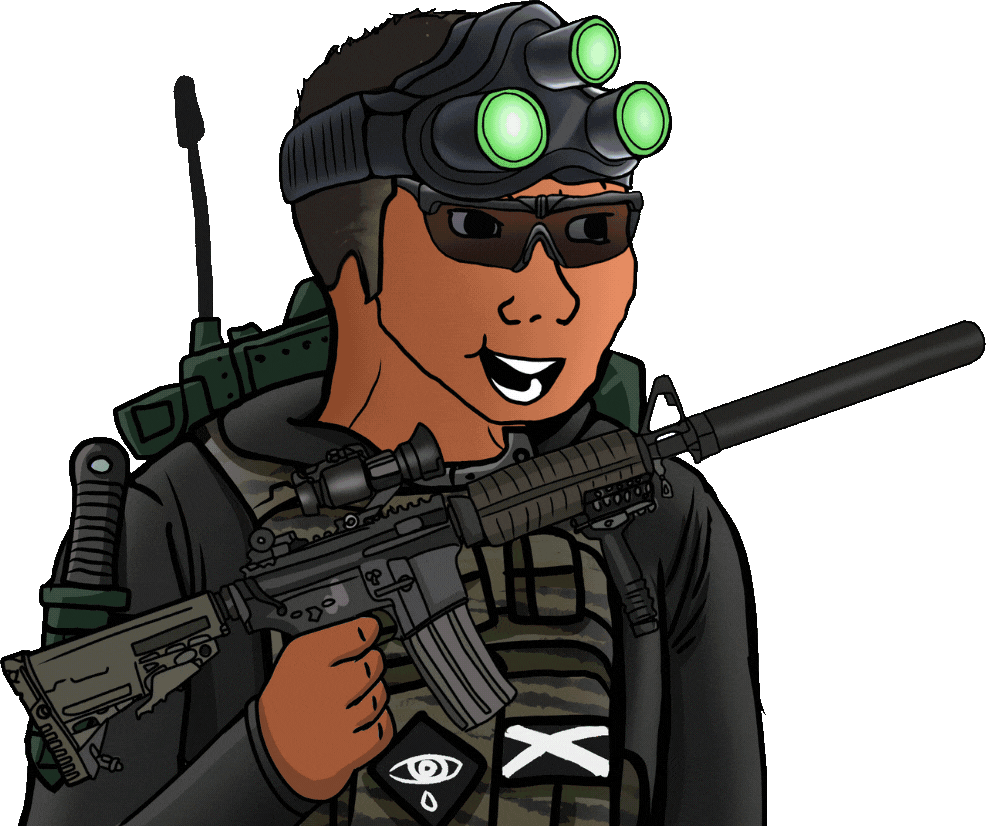
Label: 5_Bloomer